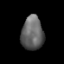
Tissue: lung
Cell type: Myeloid cells
Senescence score: 0.5937
Nuclear area (px): 738
Mean DAPI intensity: 99.52